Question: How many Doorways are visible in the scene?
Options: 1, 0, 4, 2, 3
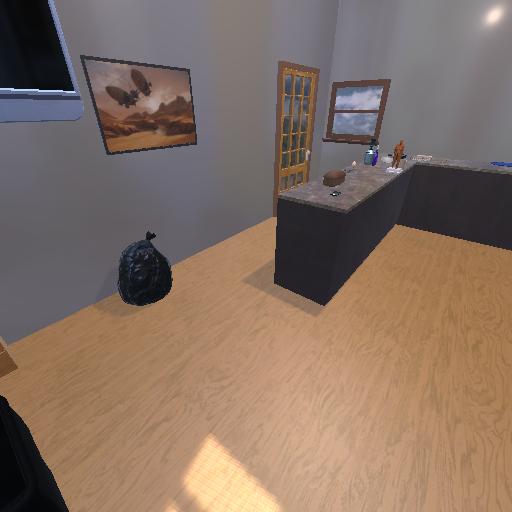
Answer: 1